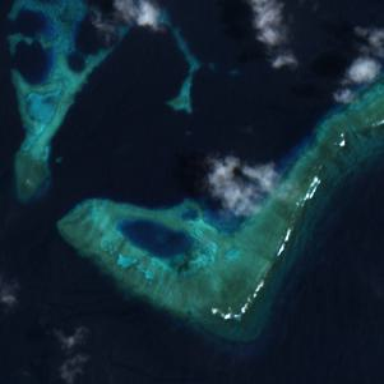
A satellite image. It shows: Beautiful reef in its natural state.